Interaction volume radius: 10 \u00c5
Interaction volume height: 15 \u00c5
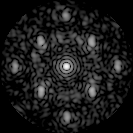
Disorder parameter: 0.441